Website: macys
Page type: customer-info-address
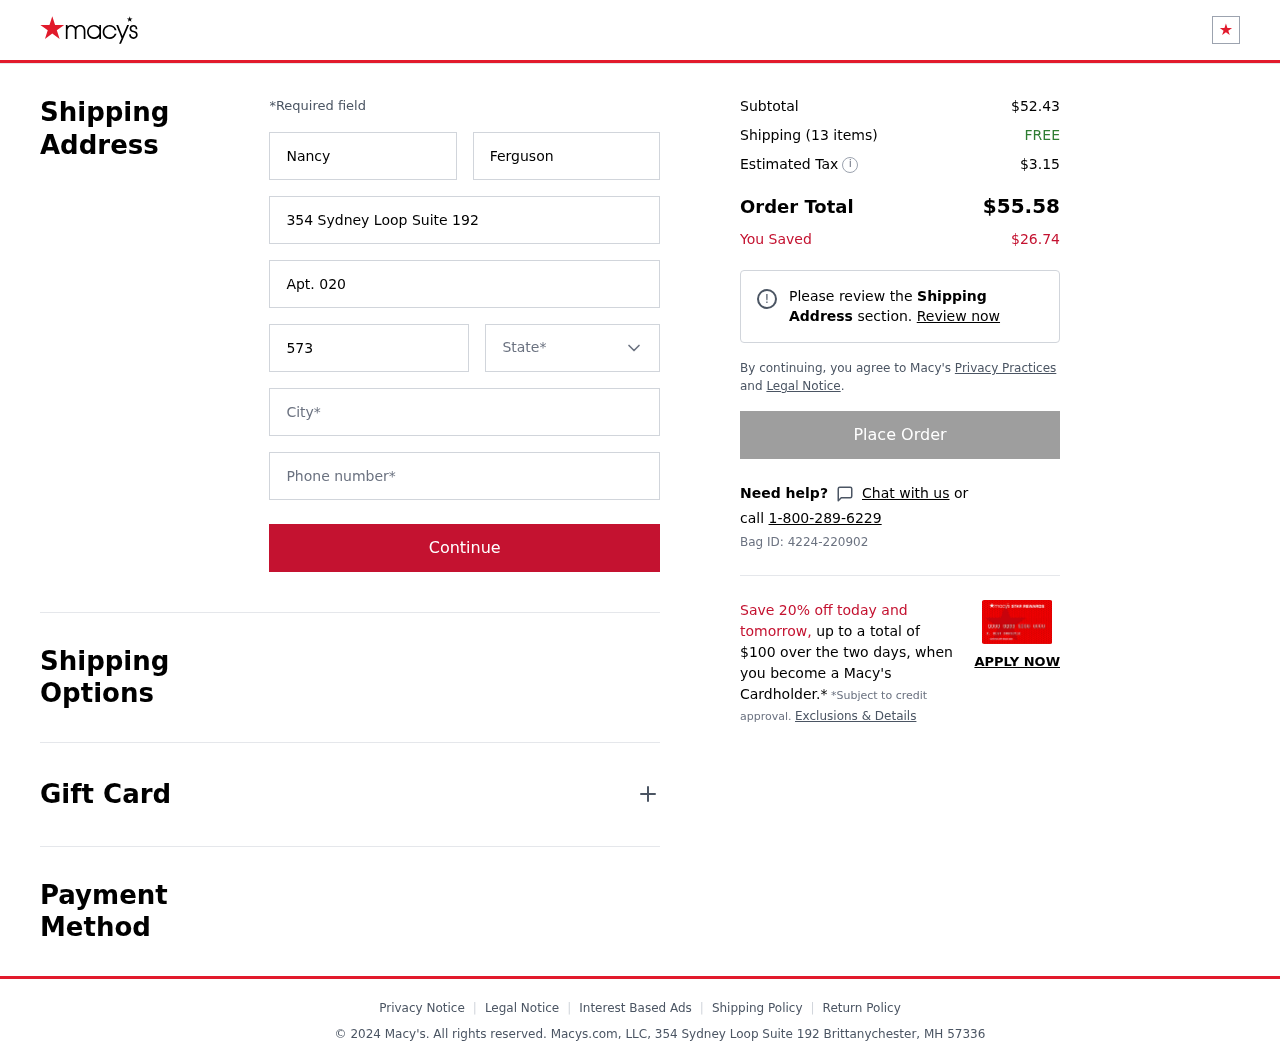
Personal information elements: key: PII_CITY
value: Brittanychester
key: PII_FIRSTNAME
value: Nancy
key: PII_LASTNAME
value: Ferguson
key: PII_PHONE
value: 4735555990
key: PII_POSTCODE
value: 57336
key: PII_STATE
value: MH
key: PII_STREET
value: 354 Sydney Loop Suite 192
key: PII_STREET2
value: Apt. 020
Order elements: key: ORDER_SUBTOTAL
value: $52.43
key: ORDER_NUM_ITEMS
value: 13
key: ORDER_SHIPPING_COST
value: FREE
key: ORDER_TAX
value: $3.15
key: ORDER_TOTAL
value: $55.58
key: ORDER_SAVINGS
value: $26.74
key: ORDER_BAG_ID
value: Bag ID: 4224-220902